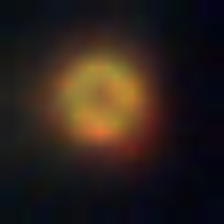
Taxon: NanoPlankton
Group: Other